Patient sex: M
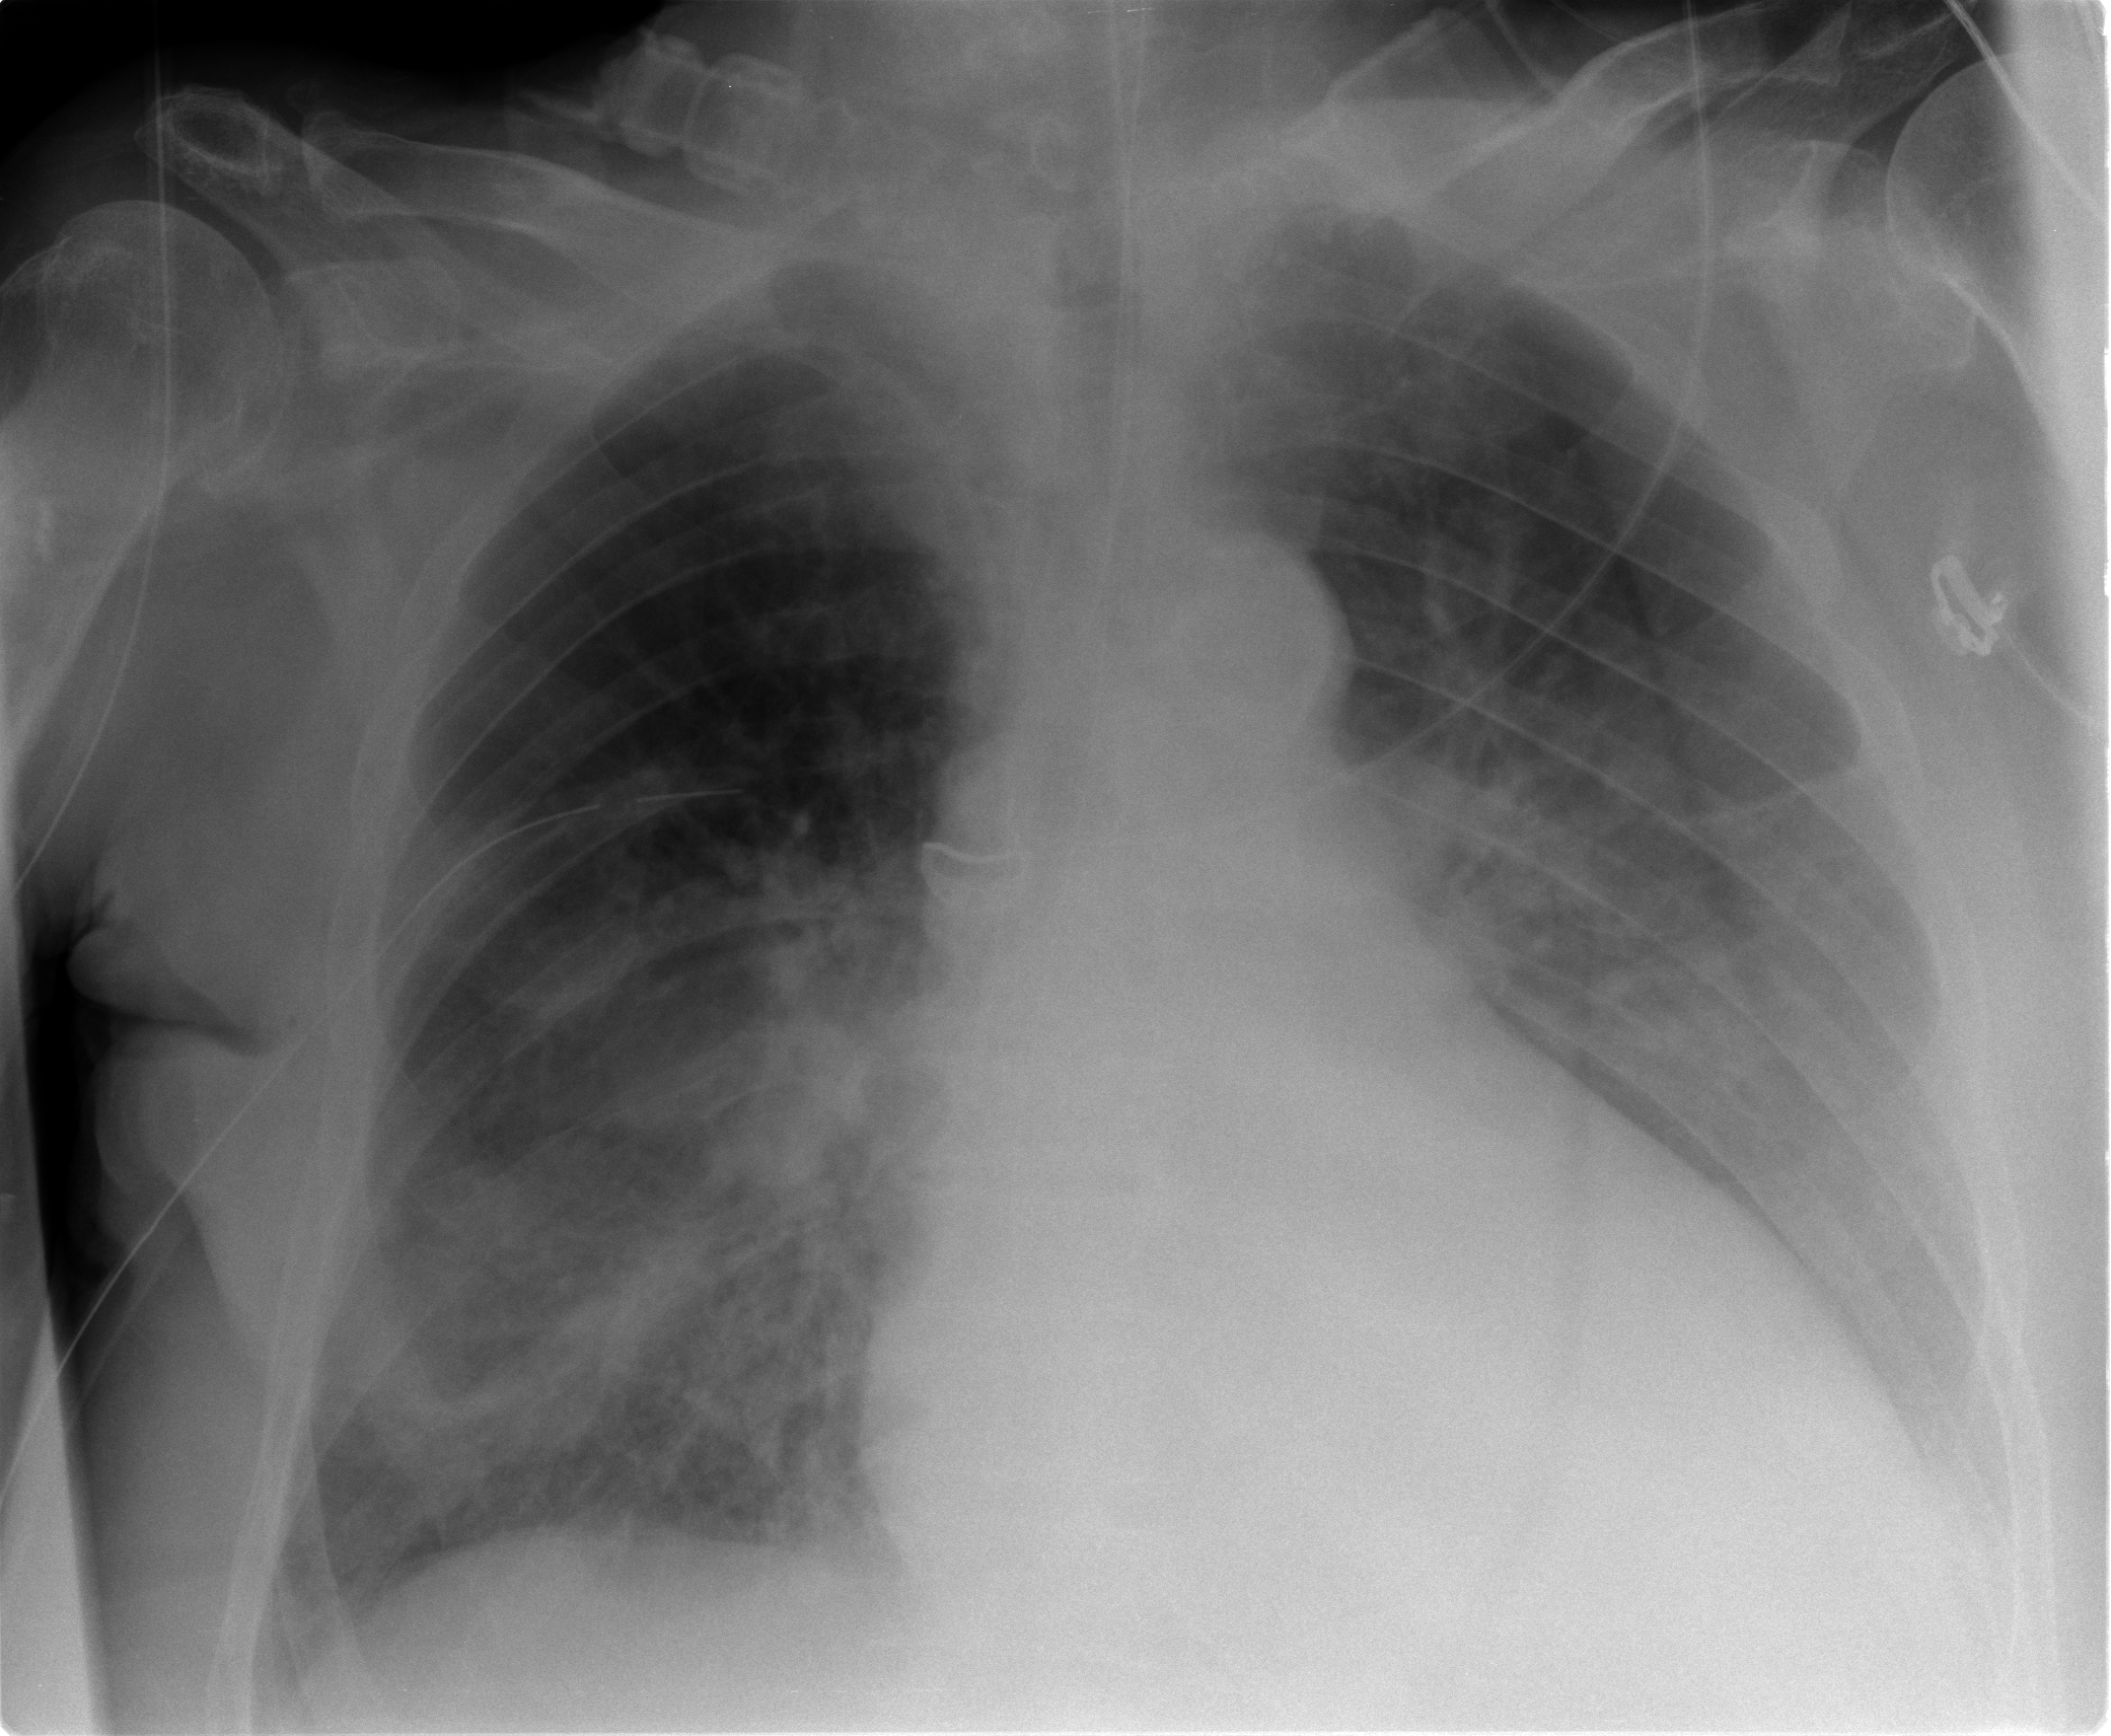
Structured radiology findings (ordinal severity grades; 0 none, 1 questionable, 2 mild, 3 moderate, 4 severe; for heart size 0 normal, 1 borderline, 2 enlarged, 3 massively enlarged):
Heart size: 2
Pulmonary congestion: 2
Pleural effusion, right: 1
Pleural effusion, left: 2
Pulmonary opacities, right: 0
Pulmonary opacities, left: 0
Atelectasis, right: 3
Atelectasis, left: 2